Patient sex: M
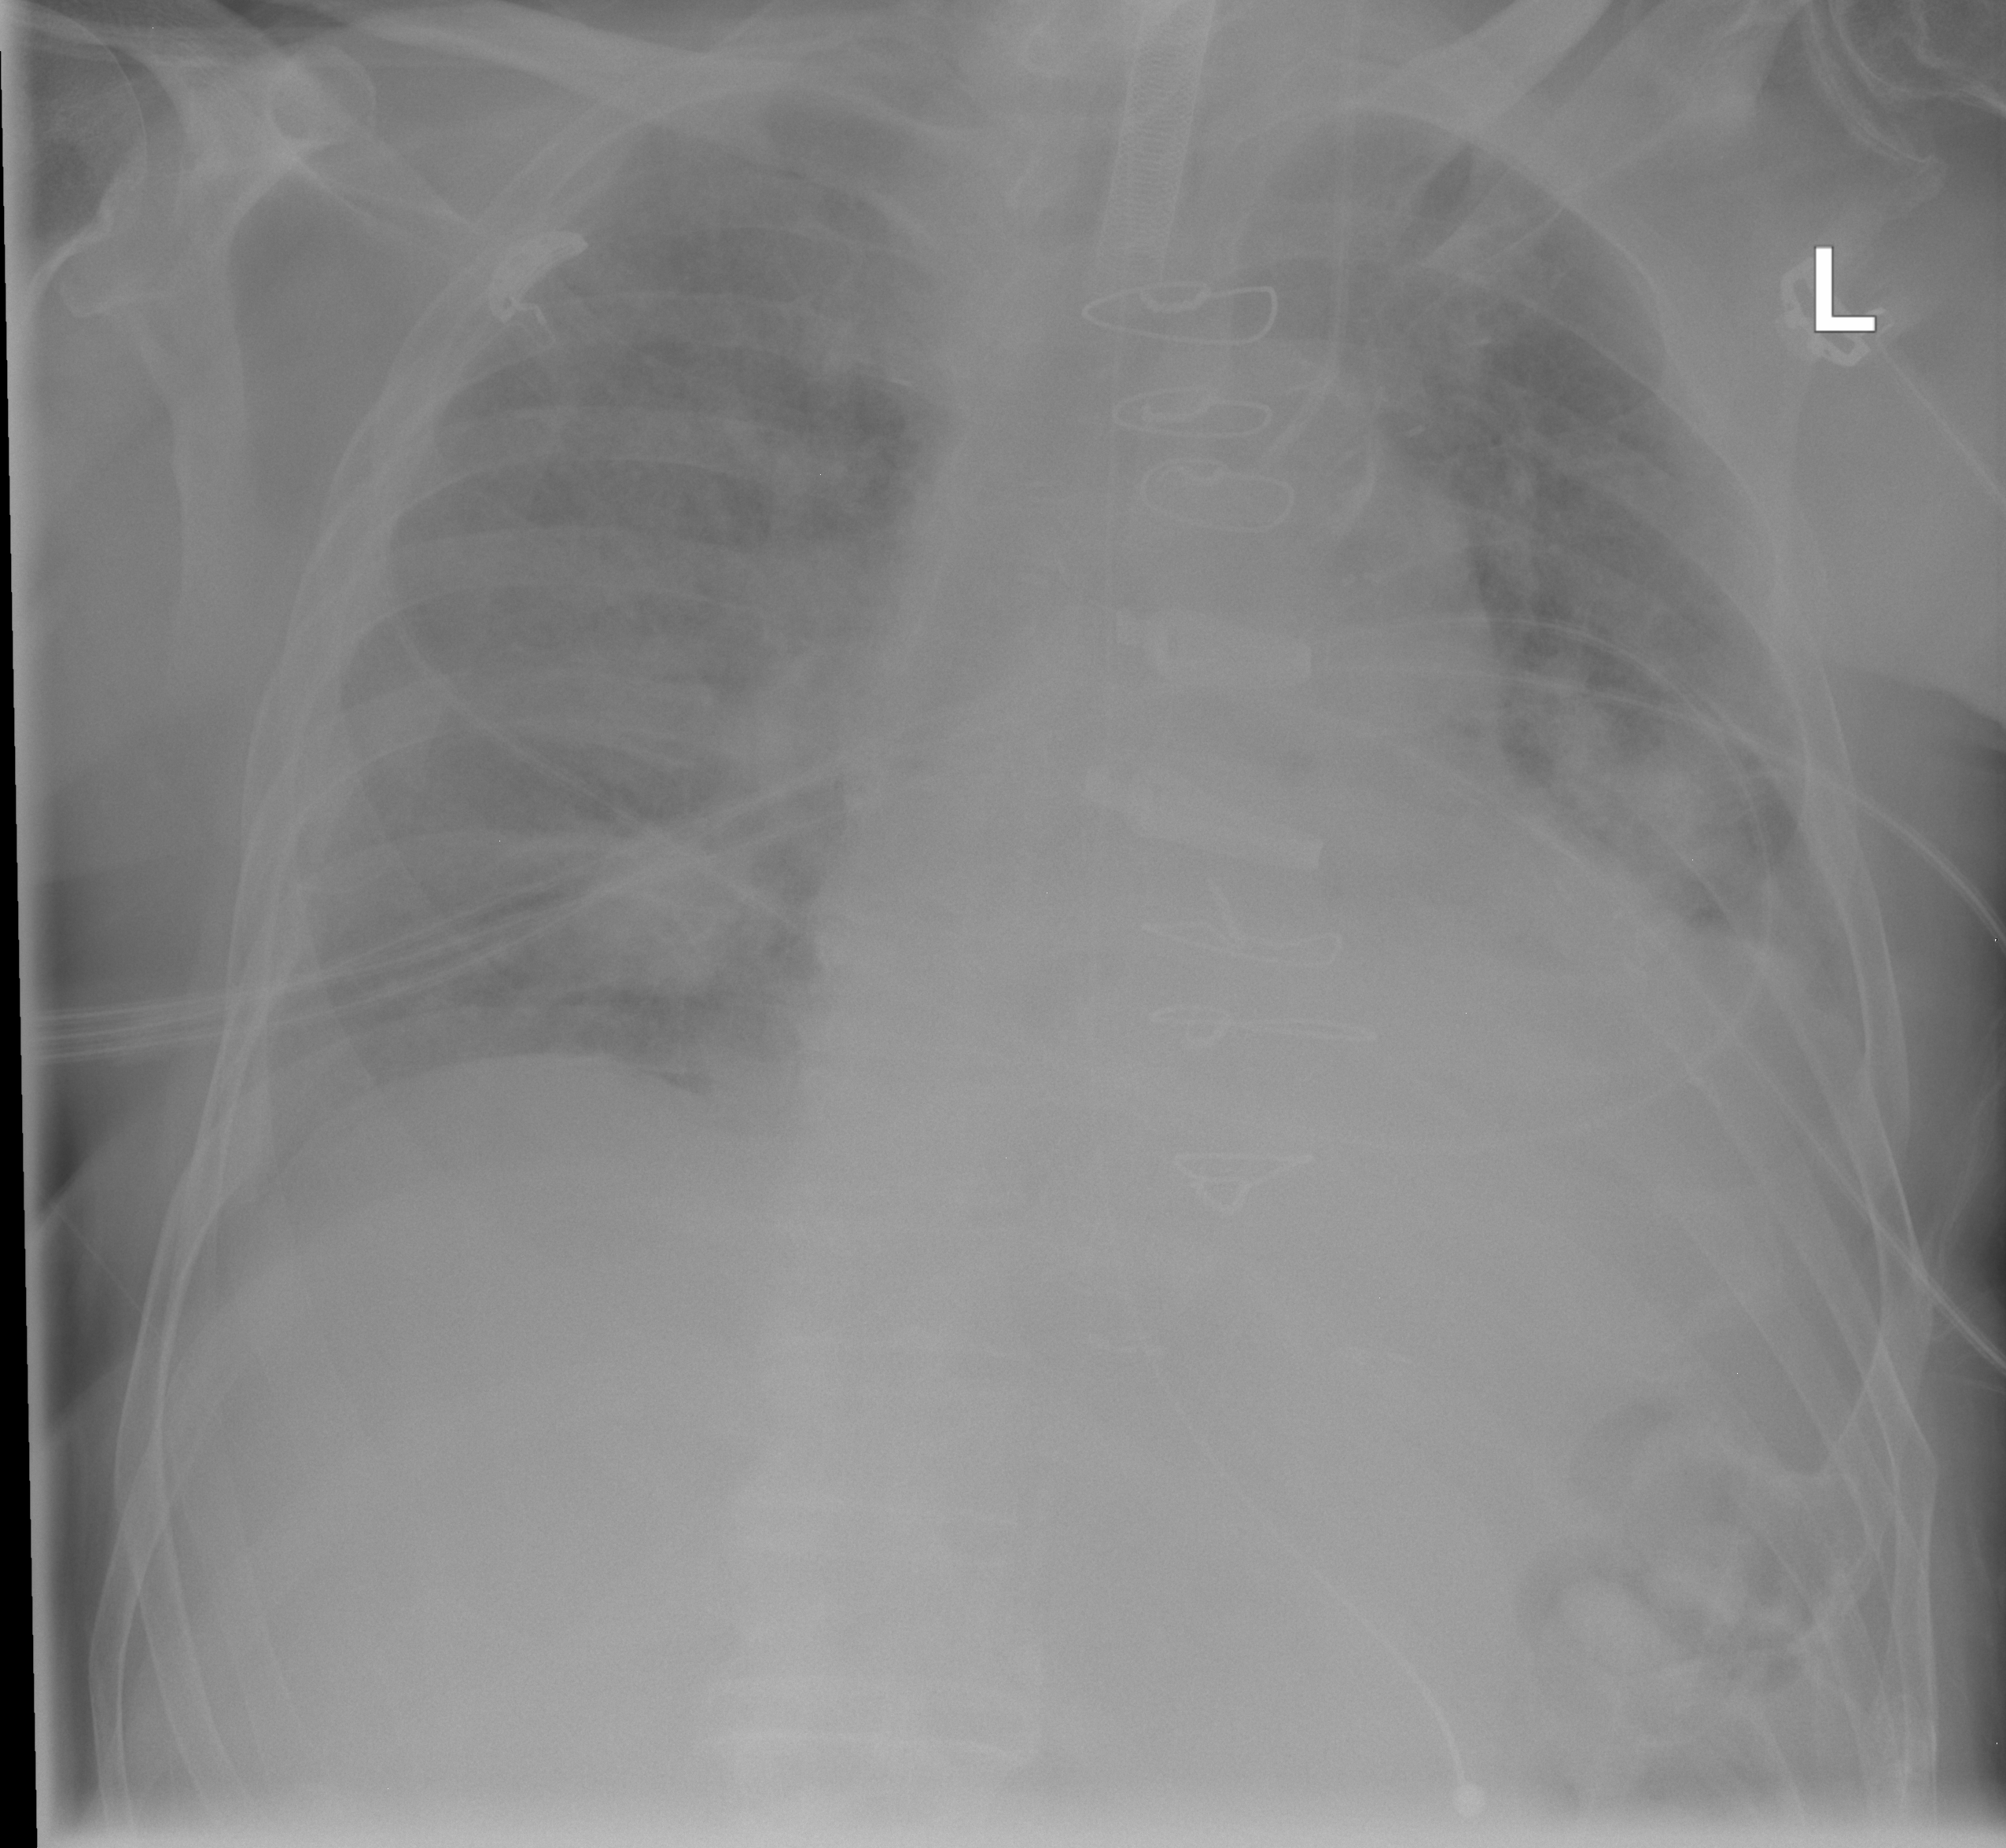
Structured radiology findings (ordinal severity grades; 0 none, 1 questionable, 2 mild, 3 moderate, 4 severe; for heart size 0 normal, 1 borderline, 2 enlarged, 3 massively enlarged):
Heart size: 2
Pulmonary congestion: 2
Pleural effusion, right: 0
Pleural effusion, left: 2
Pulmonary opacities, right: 2
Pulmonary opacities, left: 3
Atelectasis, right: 3
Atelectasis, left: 2